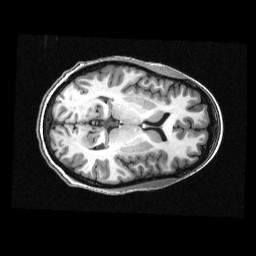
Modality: T1w
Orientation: axial
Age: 23
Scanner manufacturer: siemens
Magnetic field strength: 3 T
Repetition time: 2.3 s
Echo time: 0.00336 s